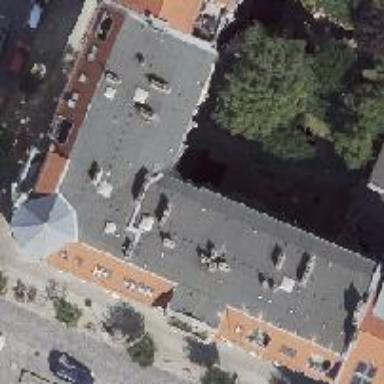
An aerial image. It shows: Saltbox shaped roof on apartment building.